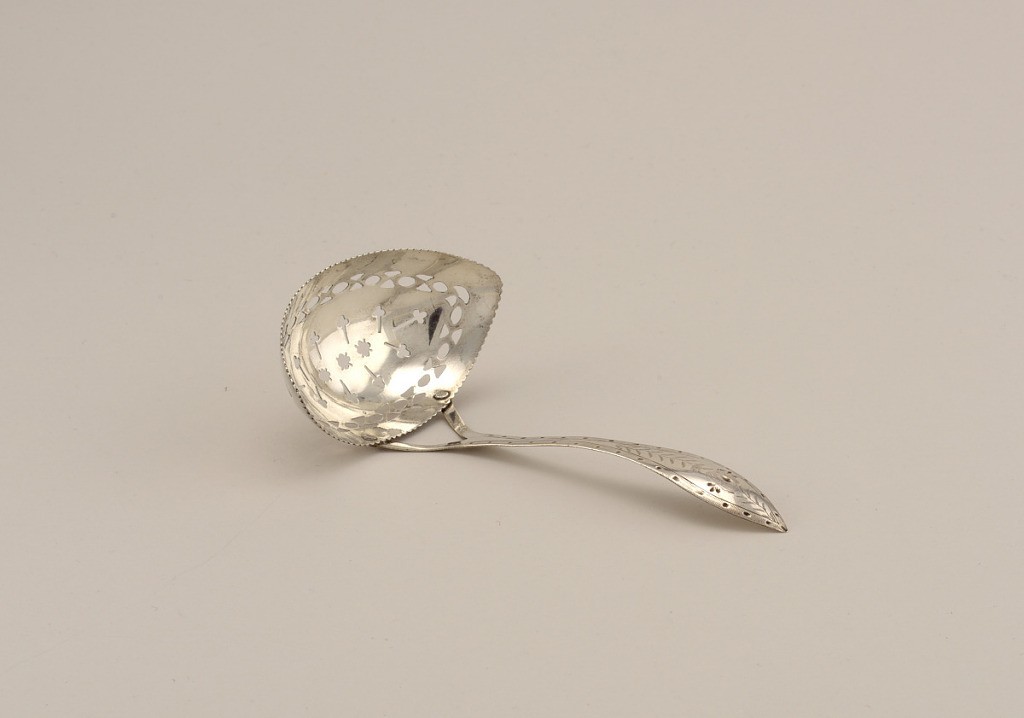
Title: Slotted Spoon with Scalloped Edge
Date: ca. 1830–60
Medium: silver
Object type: spoon
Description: Pointed oval bowl pierced with three stars and radiating trefoils within an alternating hourglass and egg border. The bowl with scalloped edge. The bifurcated stem issuing rounded, pointed terminal engraved with flower head within dot engraved border.